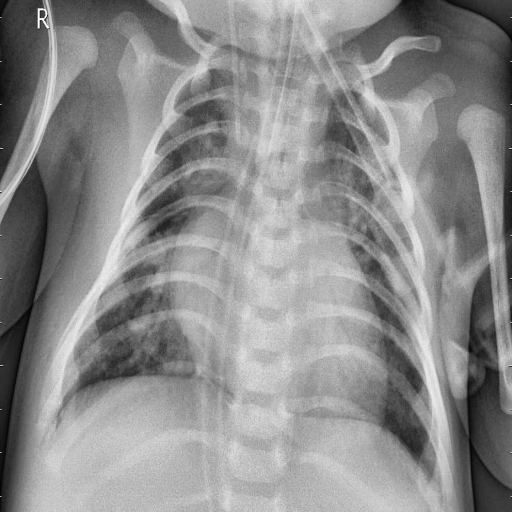
Finding: PNEUMONIA